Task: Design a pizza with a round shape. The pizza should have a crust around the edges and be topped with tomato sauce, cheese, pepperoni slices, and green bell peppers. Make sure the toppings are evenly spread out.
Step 342:
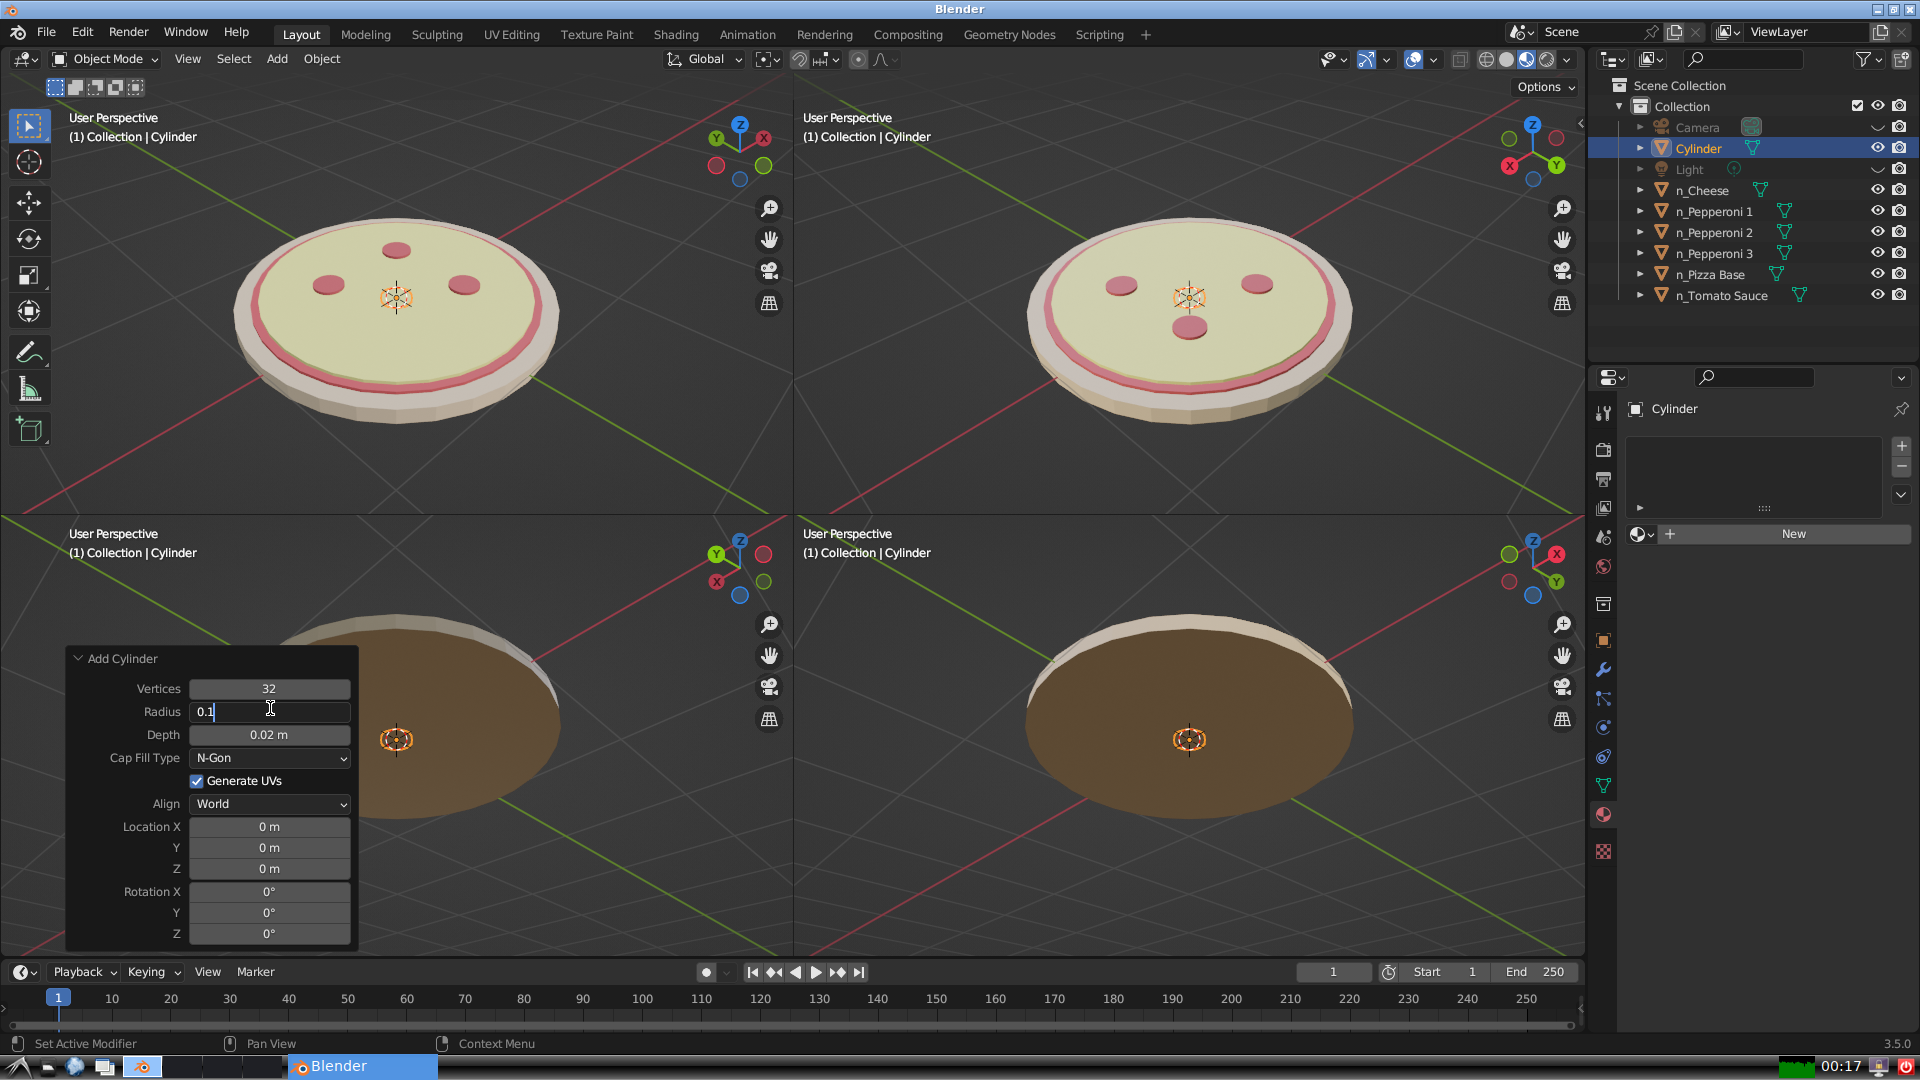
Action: {"key_press": ['Return']}